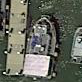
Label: civil